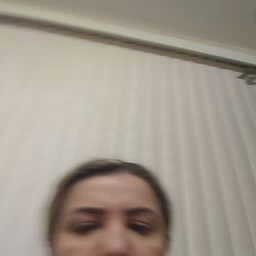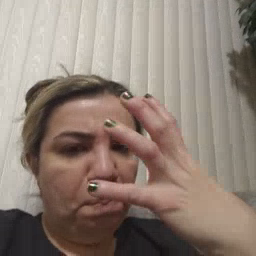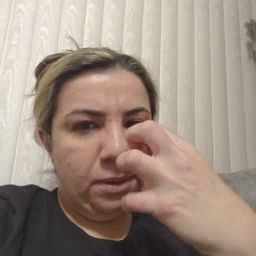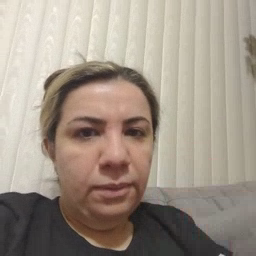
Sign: mad